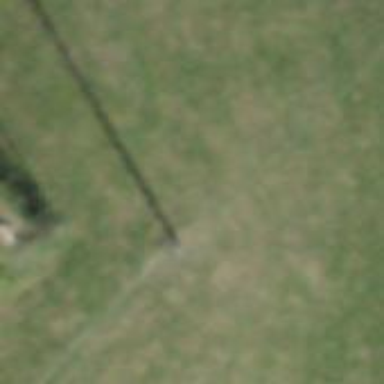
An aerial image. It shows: Power pole.